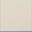
Piece: xx